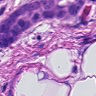
Metastatic tissue present: yes